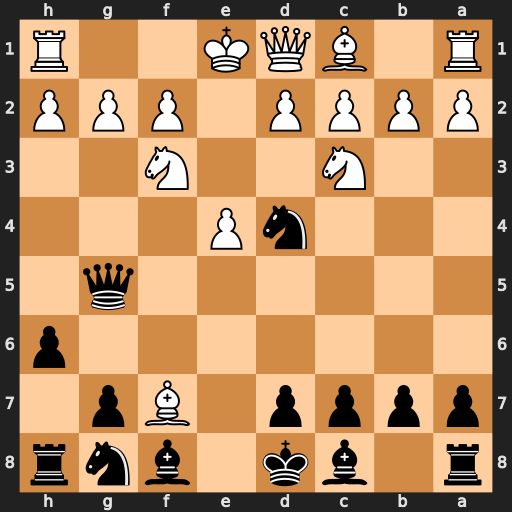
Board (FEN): r1bk1bnr/pppp1Bp1/7p/6q1/3nP3/2N2N2/PPPP1PPP/R1BQK2R
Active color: b
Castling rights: KQ
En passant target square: -
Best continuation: Qxg2 Nxd4 Qxh1+